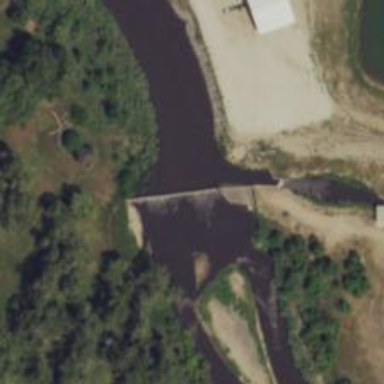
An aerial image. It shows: Weir in waterway.